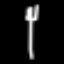
Label: fork